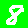
Digit: 8